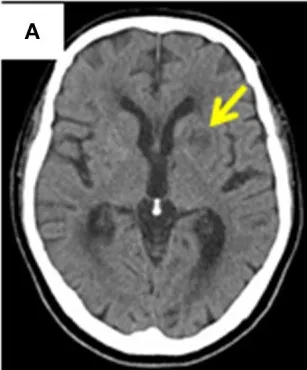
Brain CT and MRI. (A) Axial plain CT reveals a round low-attenuation area with slightly high-attenuation rim in the left lenticular nucleus (arrow).
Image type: radiology (ct)